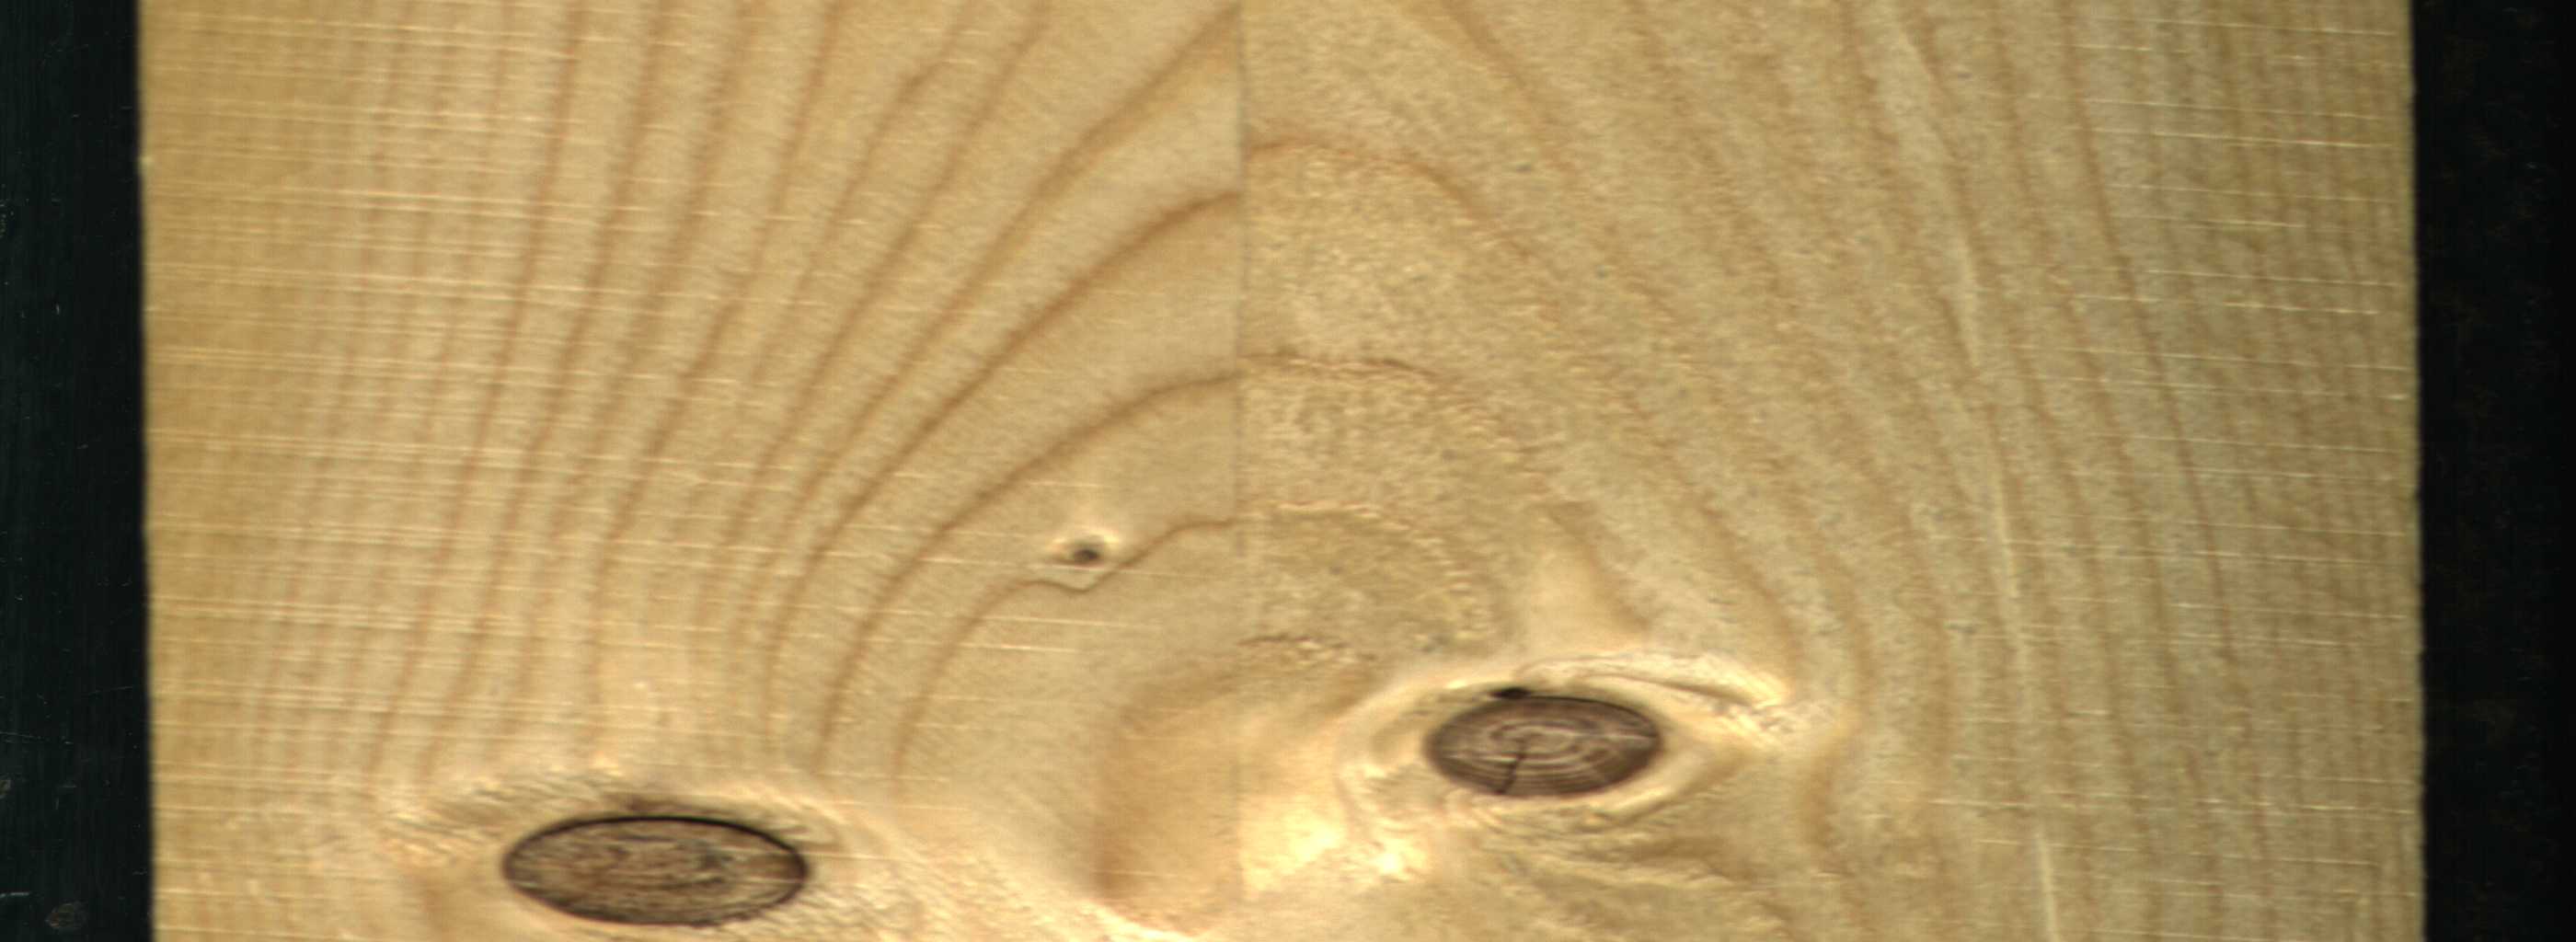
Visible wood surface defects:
knot_with_crack
Dead_Knot
Live_Knot